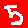
Digit: 5